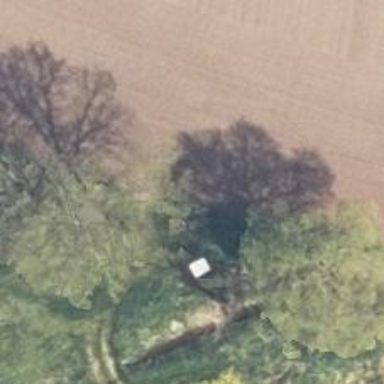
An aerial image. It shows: Hunting stand.